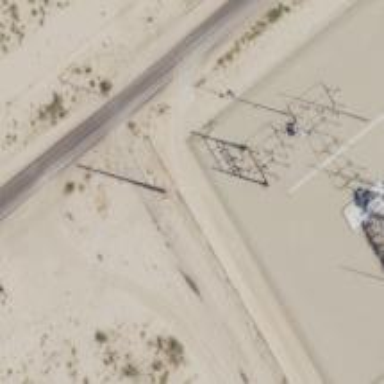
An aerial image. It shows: Power pole.